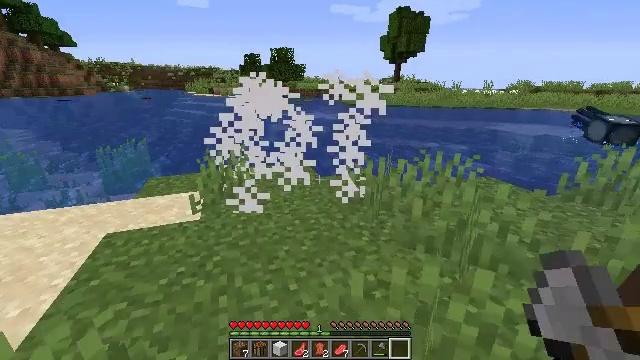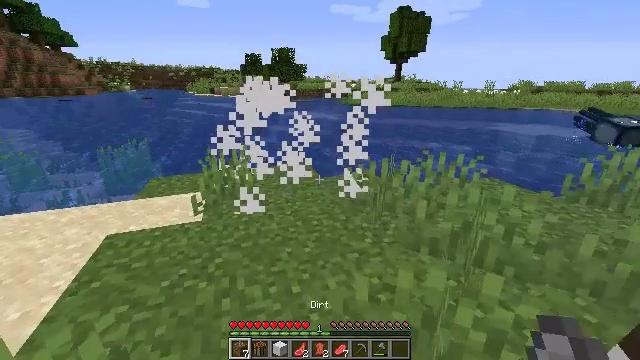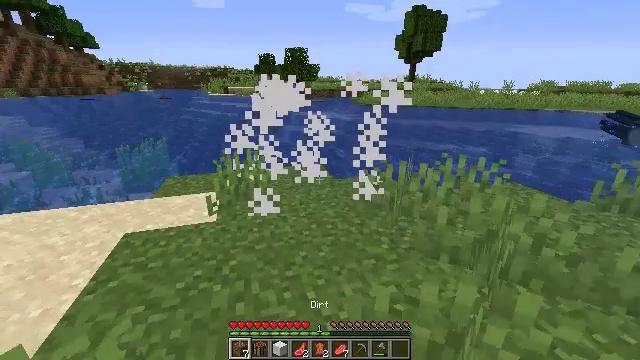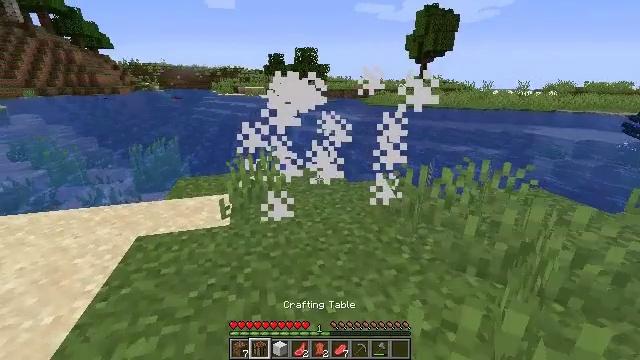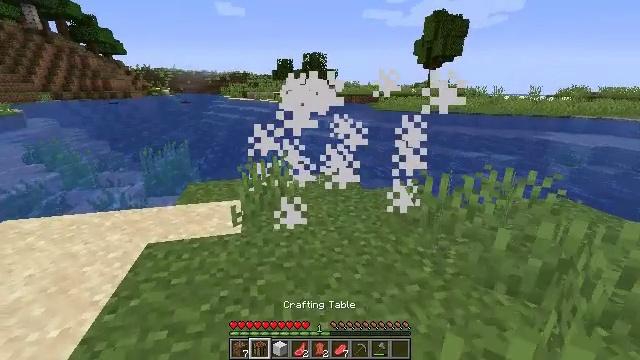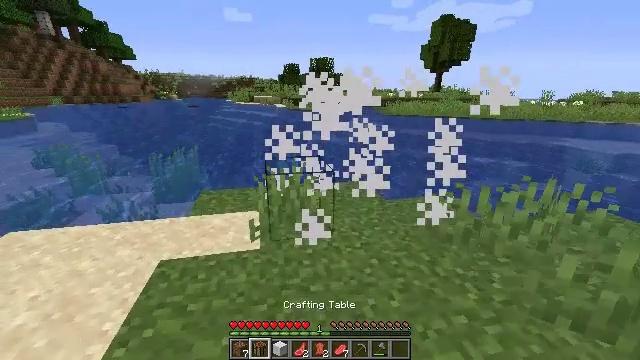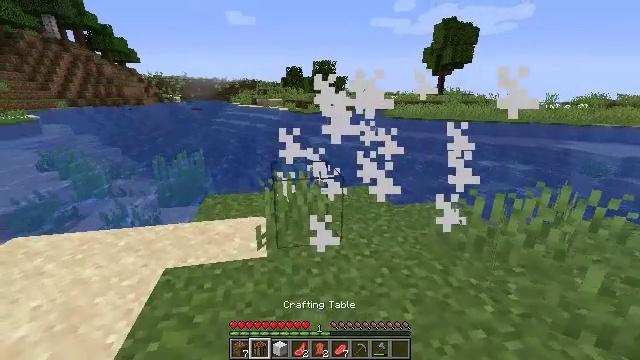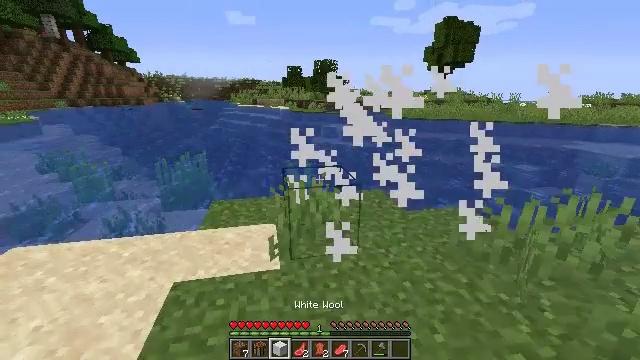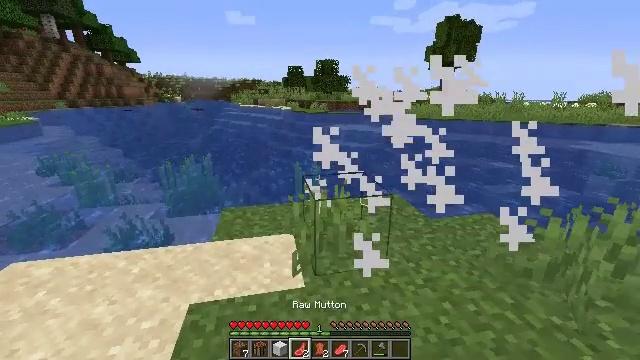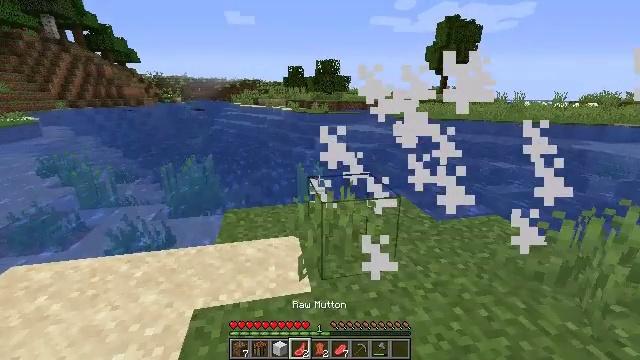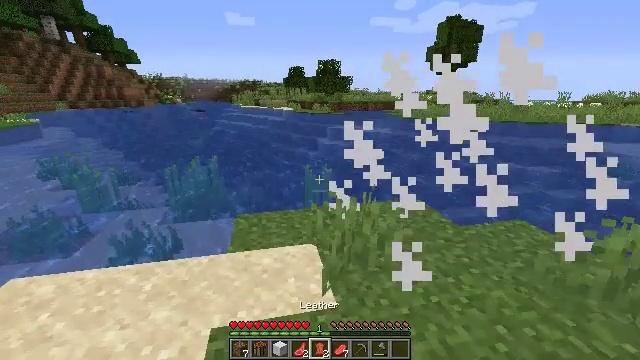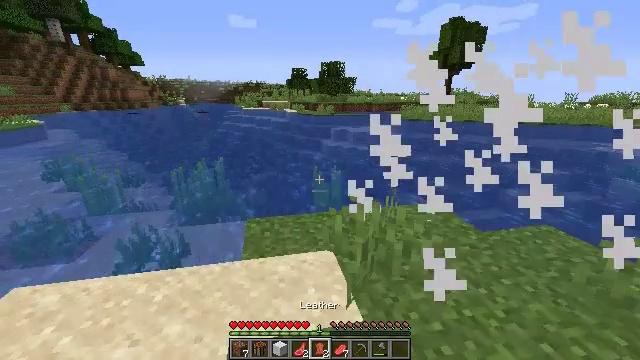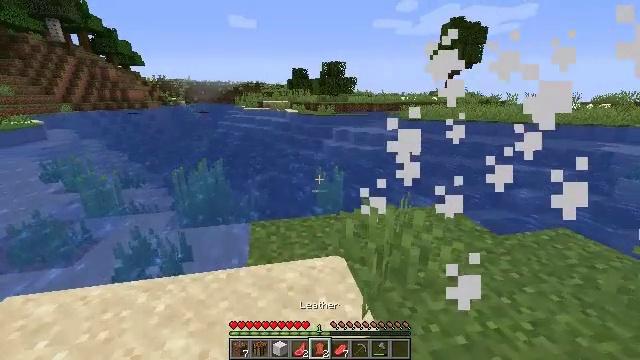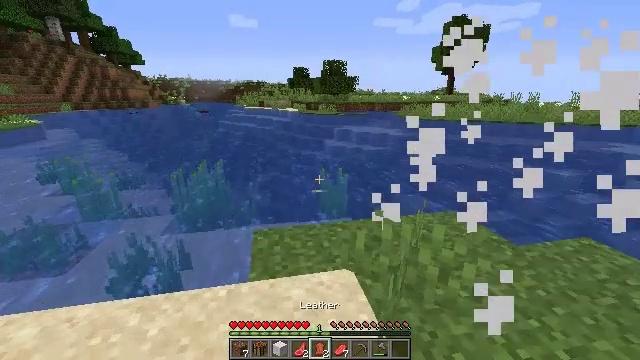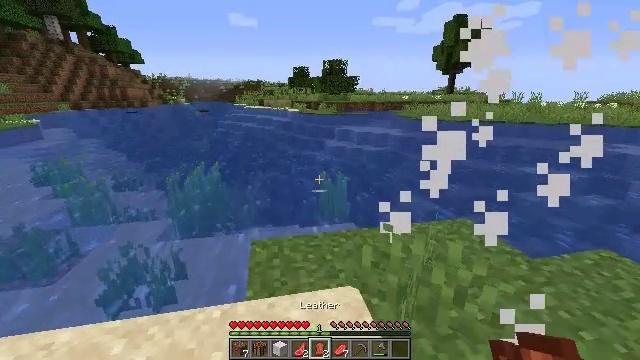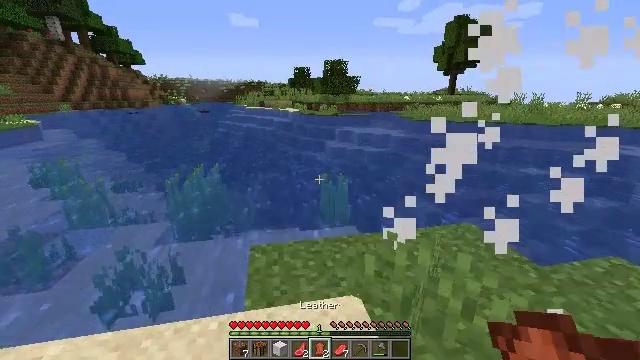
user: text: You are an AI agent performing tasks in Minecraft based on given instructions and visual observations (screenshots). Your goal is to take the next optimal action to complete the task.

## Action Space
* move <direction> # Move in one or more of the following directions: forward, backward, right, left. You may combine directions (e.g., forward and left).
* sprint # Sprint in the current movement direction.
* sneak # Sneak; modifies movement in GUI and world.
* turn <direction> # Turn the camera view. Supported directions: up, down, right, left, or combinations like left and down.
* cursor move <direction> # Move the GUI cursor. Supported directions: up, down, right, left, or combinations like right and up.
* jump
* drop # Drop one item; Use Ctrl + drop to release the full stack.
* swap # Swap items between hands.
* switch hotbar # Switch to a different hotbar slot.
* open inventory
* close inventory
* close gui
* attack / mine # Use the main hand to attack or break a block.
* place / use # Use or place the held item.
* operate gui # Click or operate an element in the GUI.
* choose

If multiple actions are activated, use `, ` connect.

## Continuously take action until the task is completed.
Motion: motion action
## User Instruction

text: Remove leather from the inventory.
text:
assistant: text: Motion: move forward and move left
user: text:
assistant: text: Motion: move forward and move left, turn left
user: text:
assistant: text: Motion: move forward and move left, turn left
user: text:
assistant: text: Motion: move forward and move left, turn left
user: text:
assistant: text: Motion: move forward and move left, turn left and up
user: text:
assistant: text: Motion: move forward and move left
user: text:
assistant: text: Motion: move forward and move left
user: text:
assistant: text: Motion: move forward and move left
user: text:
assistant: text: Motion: move forward and move left
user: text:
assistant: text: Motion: move forward and move left
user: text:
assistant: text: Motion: move forward and move left
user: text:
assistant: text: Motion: move forward
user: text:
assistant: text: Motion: move forward
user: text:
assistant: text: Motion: move forward
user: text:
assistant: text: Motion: move forward
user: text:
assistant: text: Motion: move forward
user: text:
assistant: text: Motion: move forward
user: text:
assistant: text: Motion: move forward
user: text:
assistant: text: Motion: move forward
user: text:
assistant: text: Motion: move forward
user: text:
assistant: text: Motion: move forward, turn left and up
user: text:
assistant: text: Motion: move forward, turn left and up
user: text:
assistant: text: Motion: move forward, turn up
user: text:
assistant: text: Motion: drop
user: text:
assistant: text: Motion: drop
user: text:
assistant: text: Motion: drop
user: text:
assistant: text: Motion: no_op
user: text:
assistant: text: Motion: drop
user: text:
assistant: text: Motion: drop
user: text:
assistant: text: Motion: turn left, drop